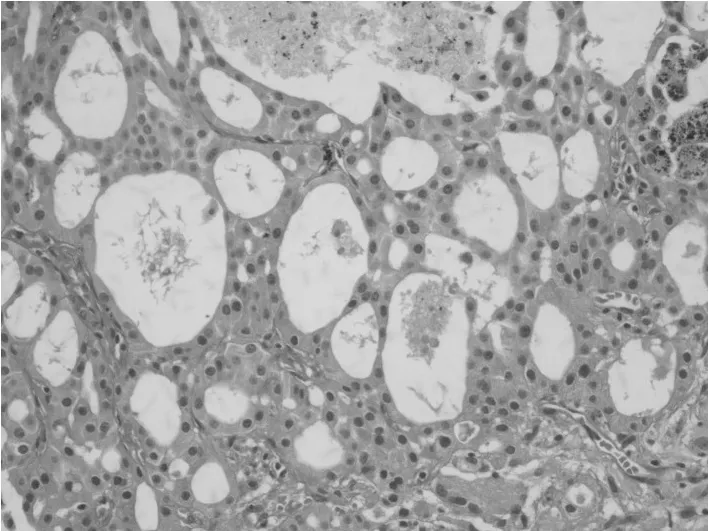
In spite of the clear cell type, in which the cytoplasm appears empty (not stained) due to glycogen content, the cell cytoplasm in this tumor contains mitochondria, which are stained by H&E (grey) (magnification, x20).
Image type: pathology (h&e)